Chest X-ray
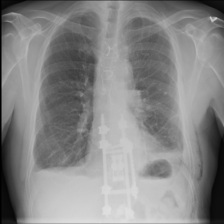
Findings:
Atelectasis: negative
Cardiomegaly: negative
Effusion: negative
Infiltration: negative
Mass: negative
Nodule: negative
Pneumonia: negative
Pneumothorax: negative
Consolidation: negative
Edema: negative
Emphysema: positive
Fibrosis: negative
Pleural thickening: negative
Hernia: negative